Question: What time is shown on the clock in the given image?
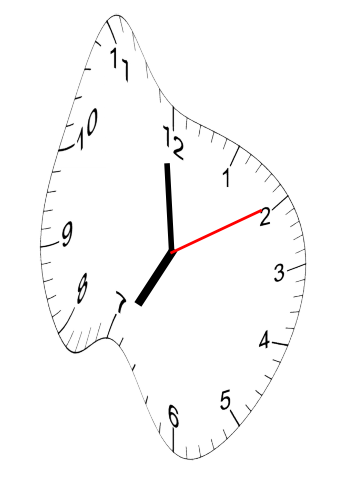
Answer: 06:59:10